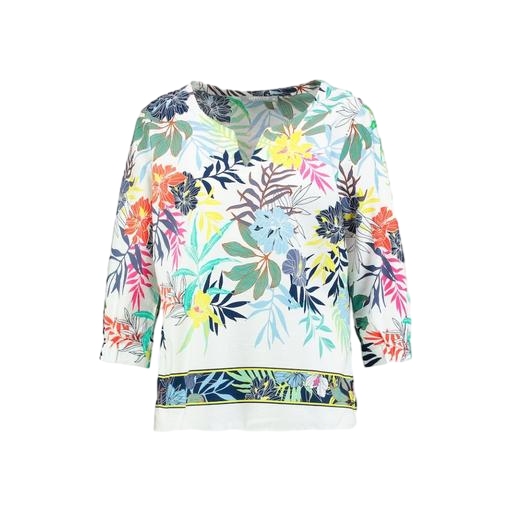
multicolor floral-print t-shirt only macy, multicolor v-neck top only macy, tropical looking shirt, white background